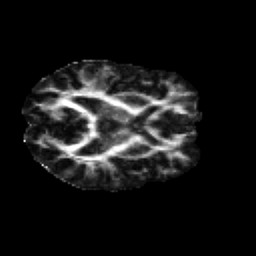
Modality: FA
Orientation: axial
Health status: healthy
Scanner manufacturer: siemens
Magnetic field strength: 3 T
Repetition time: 12 s
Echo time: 0.092 s